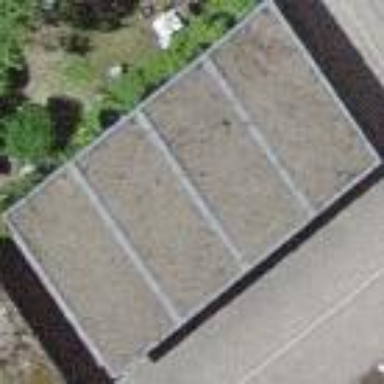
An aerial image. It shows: Building used for garages.